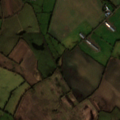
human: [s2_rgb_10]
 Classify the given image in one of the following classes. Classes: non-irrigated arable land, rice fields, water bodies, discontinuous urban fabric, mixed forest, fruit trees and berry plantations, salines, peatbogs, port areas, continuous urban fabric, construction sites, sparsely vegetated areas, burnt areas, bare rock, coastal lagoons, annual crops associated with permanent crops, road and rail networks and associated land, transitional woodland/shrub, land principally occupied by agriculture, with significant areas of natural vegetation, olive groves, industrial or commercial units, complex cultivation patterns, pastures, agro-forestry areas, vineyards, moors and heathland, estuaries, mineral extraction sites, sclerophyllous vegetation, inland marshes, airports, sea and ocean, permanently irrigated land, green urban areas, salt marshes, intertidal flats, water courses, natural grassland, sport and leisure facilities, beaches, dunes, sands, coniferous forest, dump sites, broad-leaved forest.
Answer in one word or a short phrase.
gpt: non-irrigated arable land, pastures